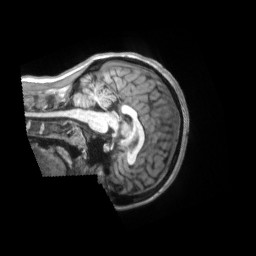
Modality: T1w
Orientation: sagittal
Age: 23
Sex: female
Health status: ill
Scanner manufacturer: siemens
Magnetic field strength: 3 T
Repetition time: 2.2 s
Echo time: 0.00157 s